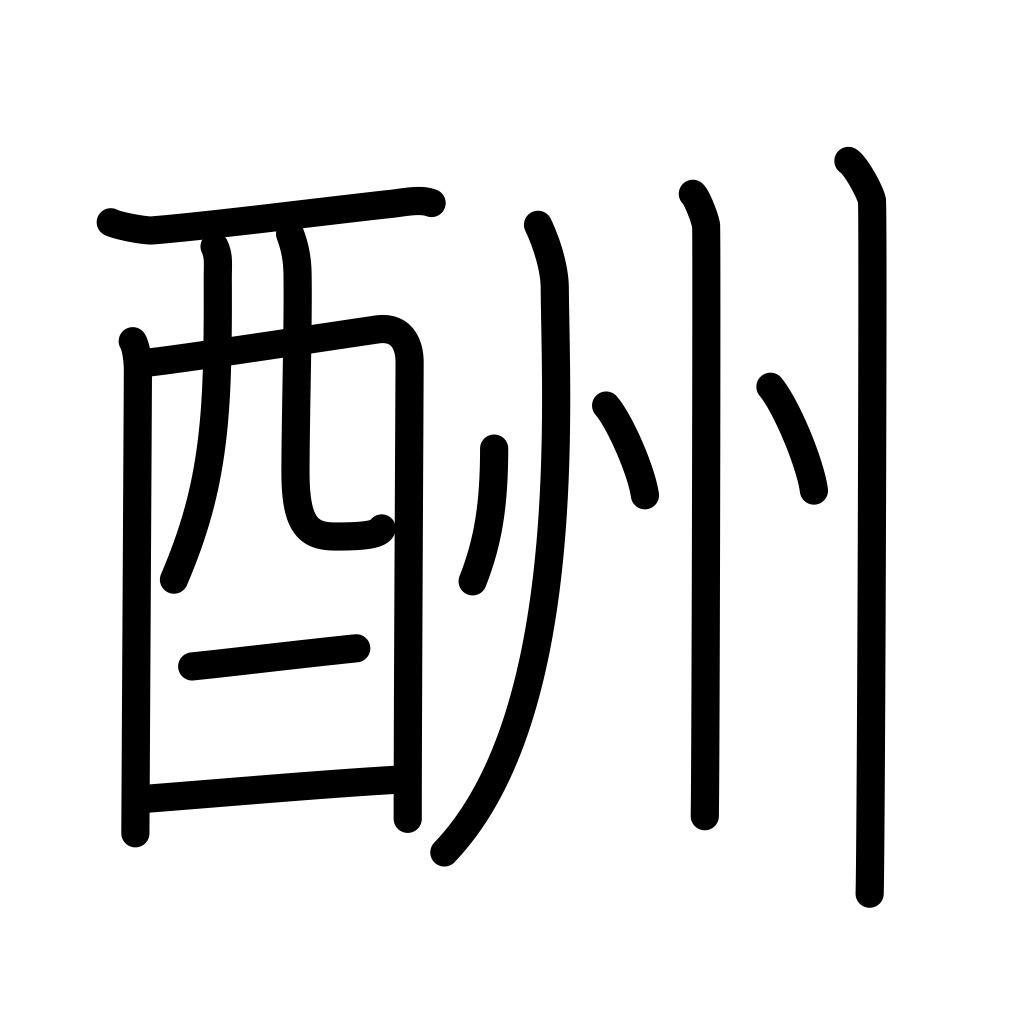
Meaning: repay, reward, retribution